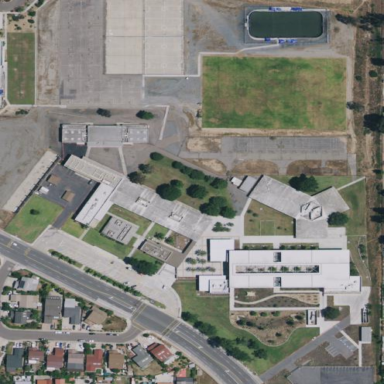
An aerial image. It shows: School.